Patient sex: F
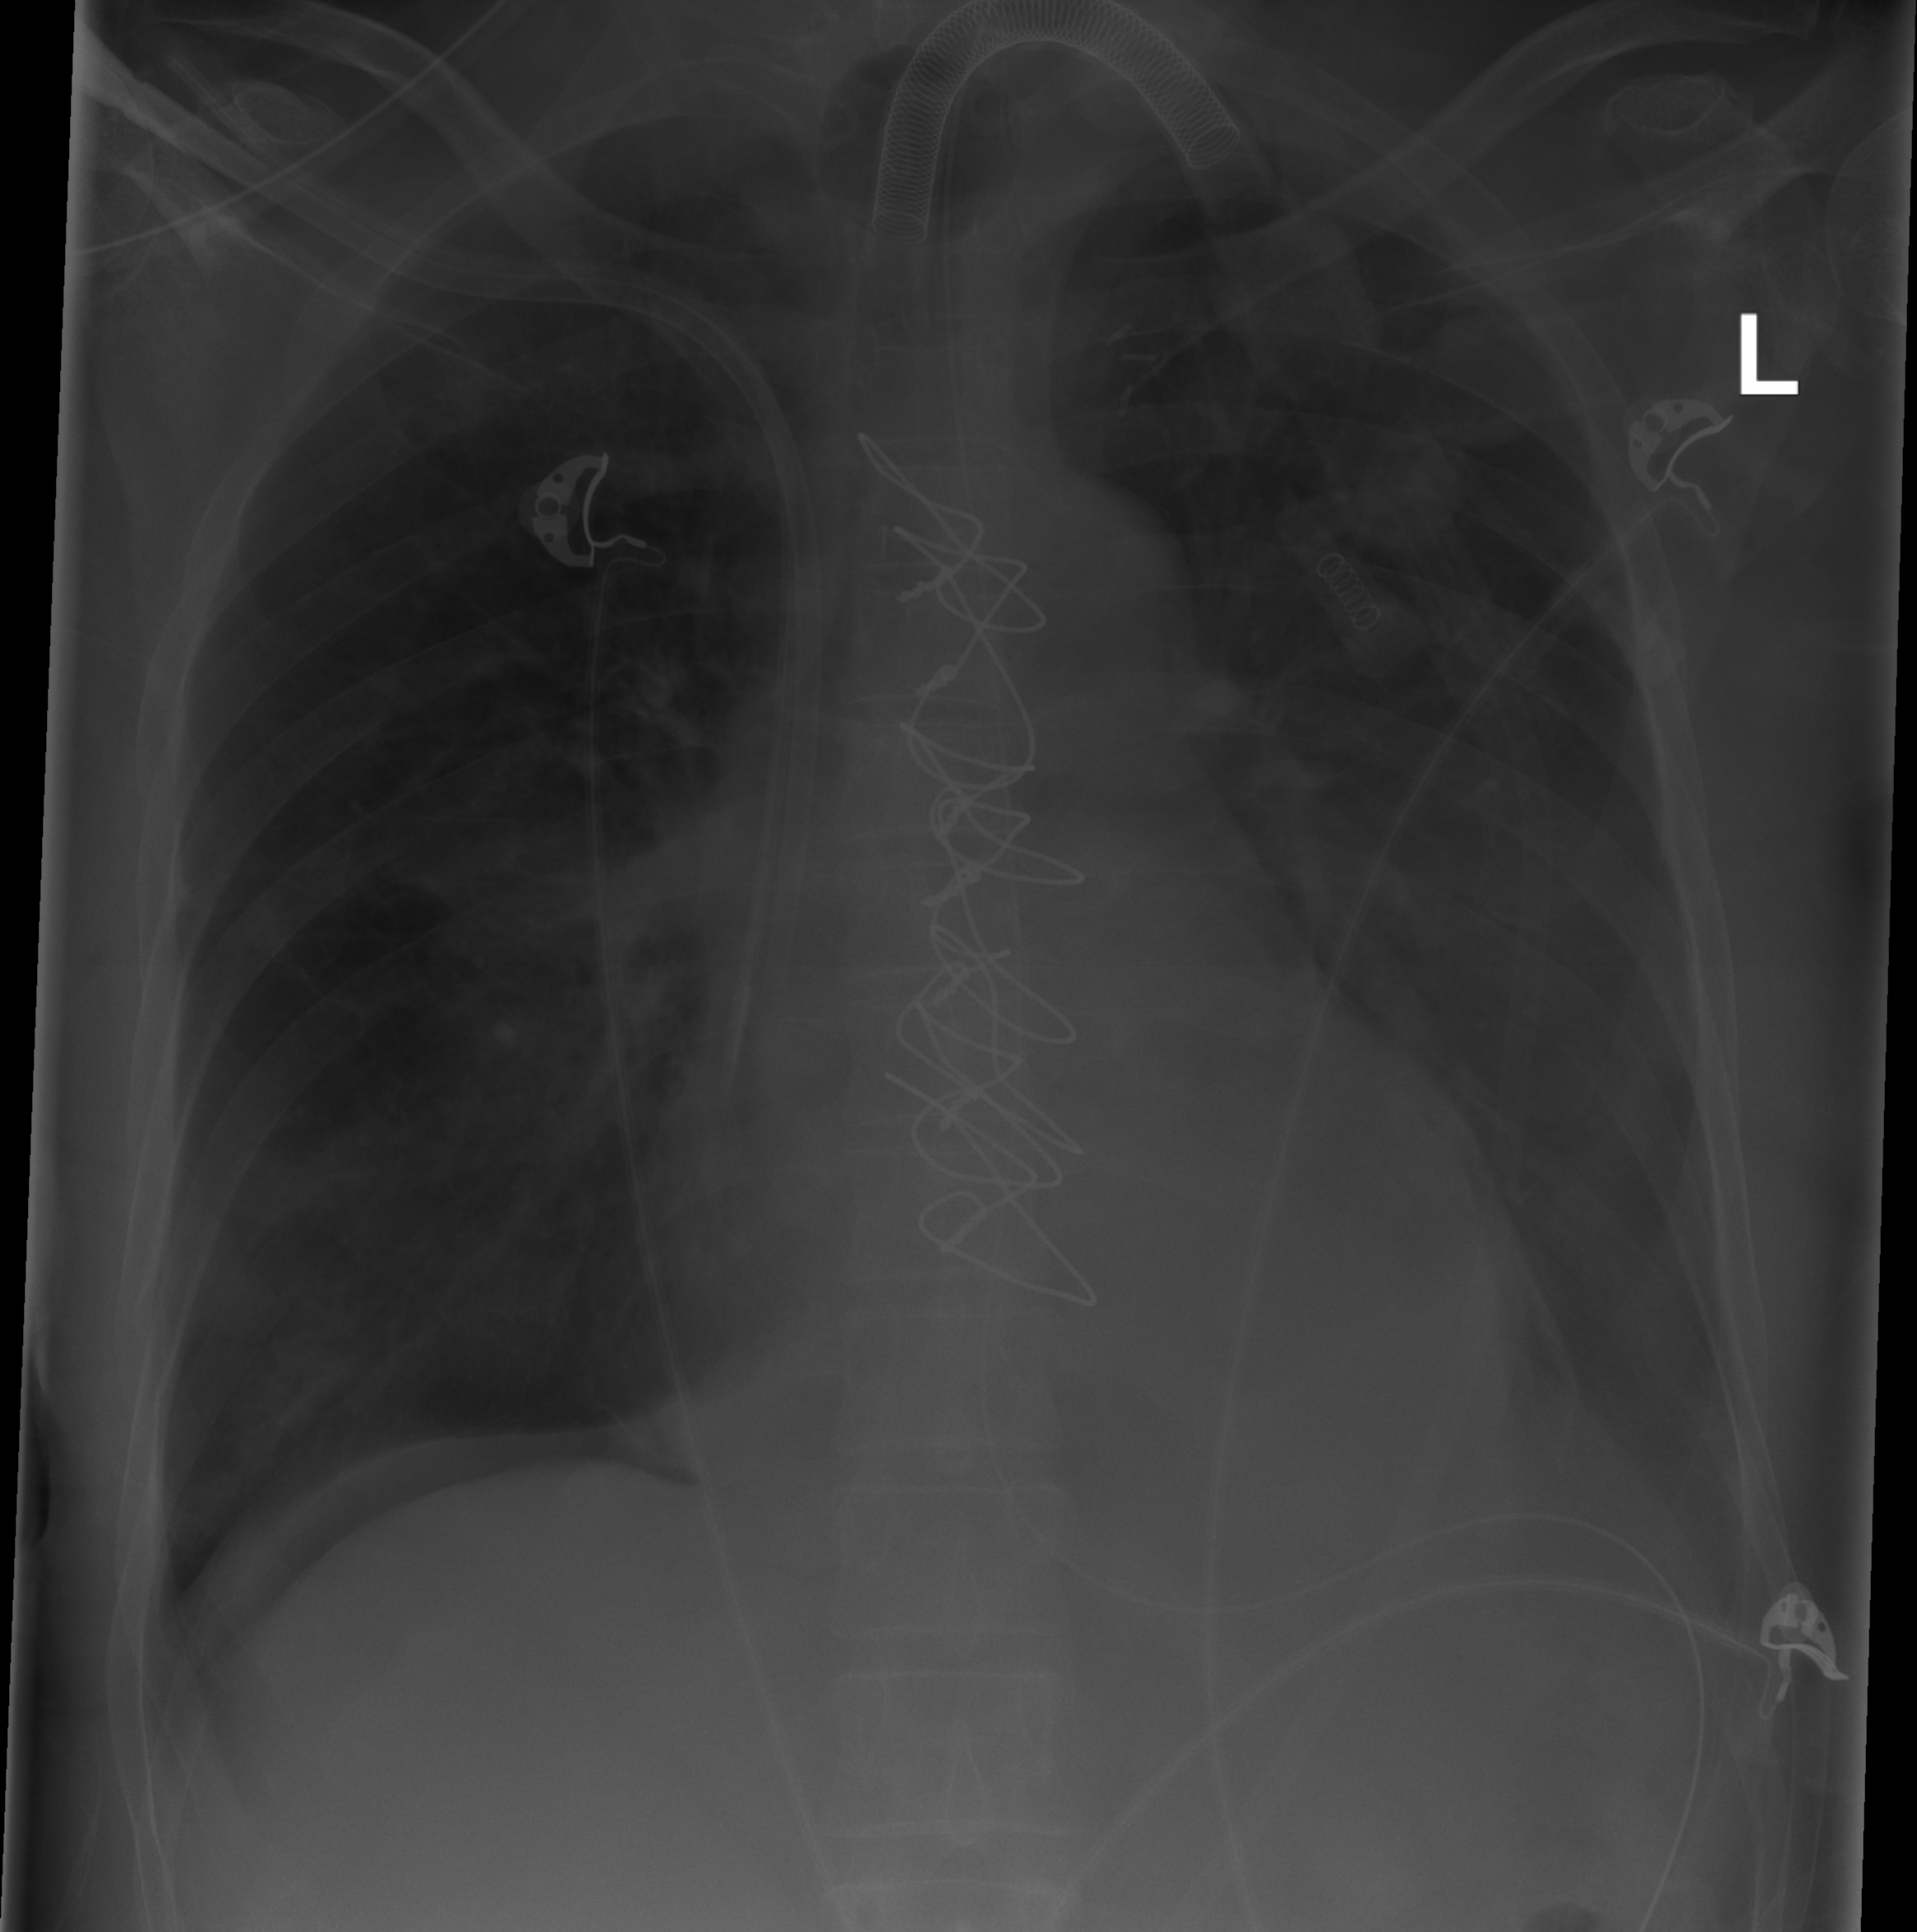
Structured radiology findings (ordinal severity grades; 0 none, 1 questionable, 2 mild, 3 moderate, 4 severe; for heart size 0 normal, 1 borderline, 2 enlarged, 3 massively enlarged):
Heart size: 0
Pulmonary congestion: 0
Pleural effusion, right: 0
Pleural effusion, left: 2
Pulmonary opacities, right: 0
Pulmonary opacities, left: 0
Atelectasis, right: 0
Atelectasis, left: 2